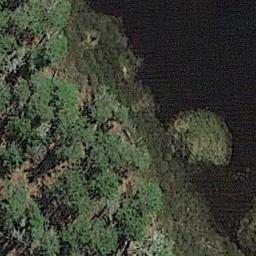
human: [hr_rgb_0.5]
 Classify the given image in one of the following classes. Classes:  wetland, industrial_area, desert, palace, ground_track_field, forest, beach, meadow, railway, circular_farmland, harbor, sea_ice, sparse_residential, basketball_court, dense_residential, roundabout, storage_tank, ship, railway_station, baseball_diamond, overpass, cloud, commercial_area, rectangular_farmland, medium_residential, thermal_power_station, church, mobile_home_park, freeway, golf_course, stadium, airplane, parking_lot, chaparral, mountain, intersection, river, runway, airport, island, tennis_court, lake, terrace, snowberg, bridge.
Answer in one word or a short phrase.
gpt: wetland